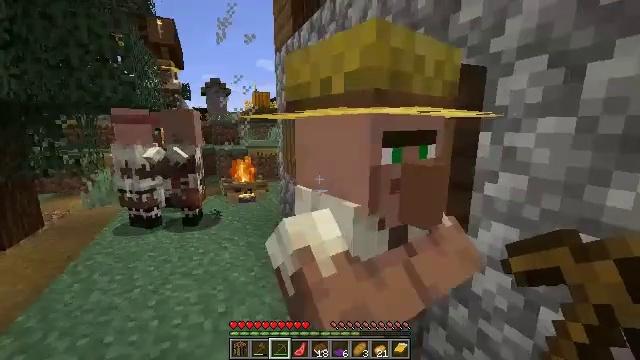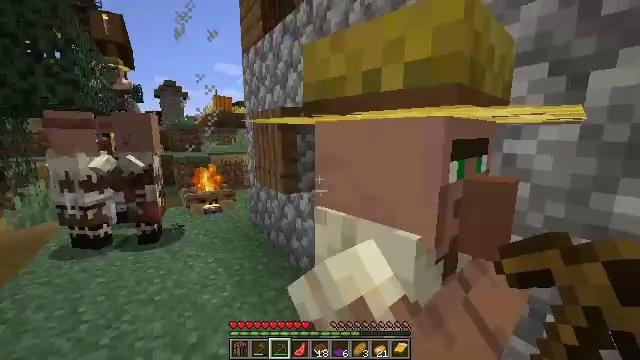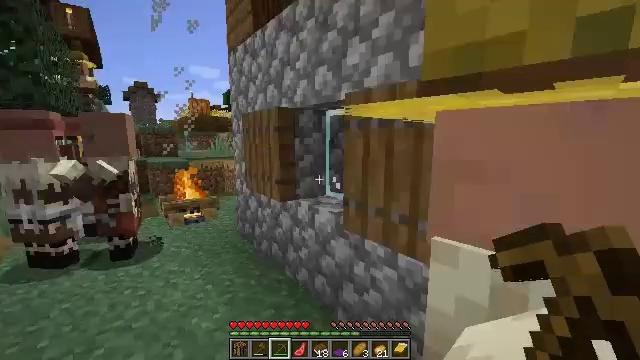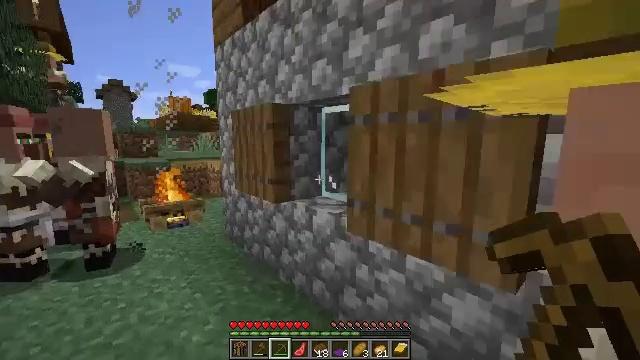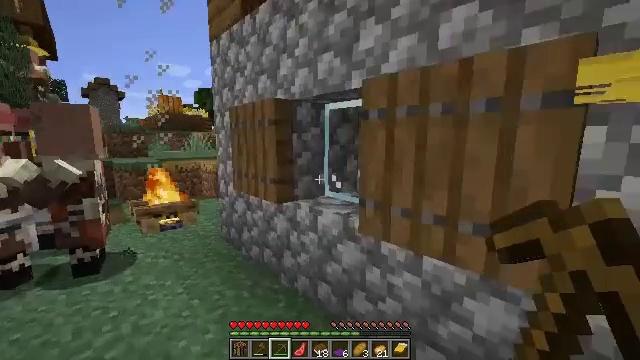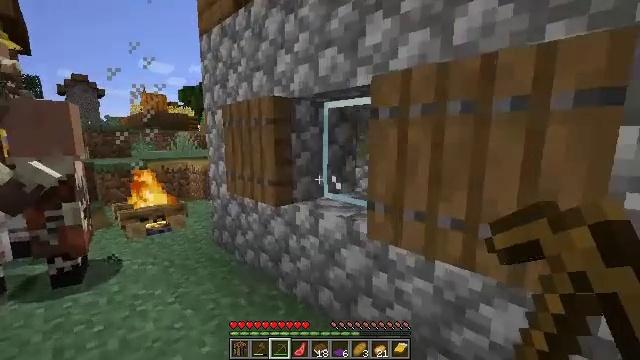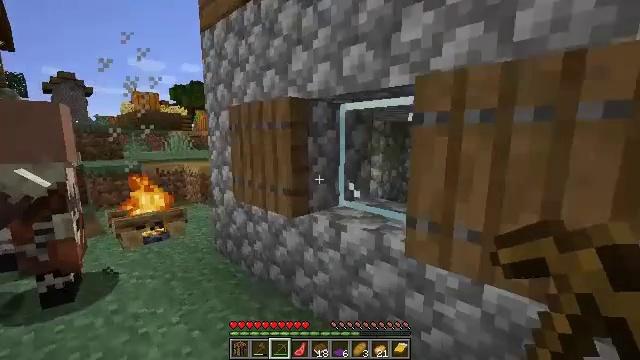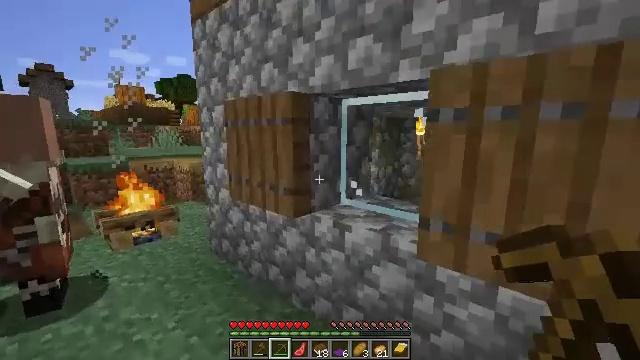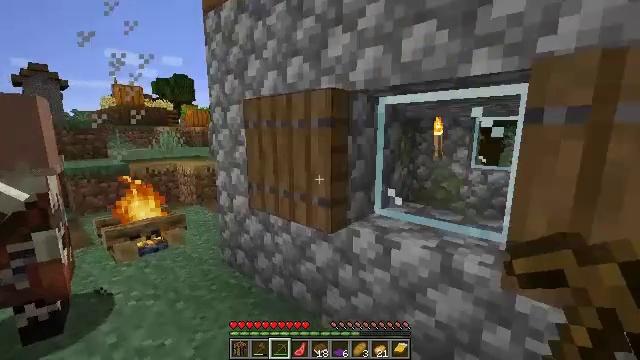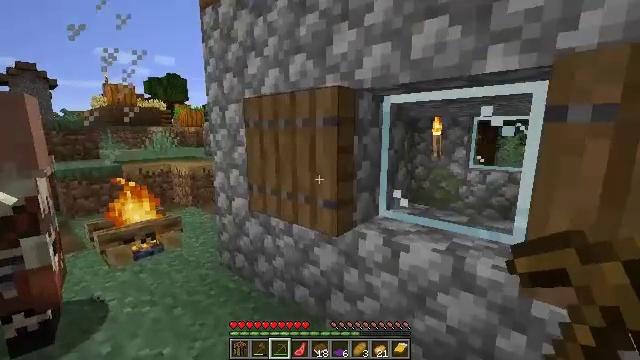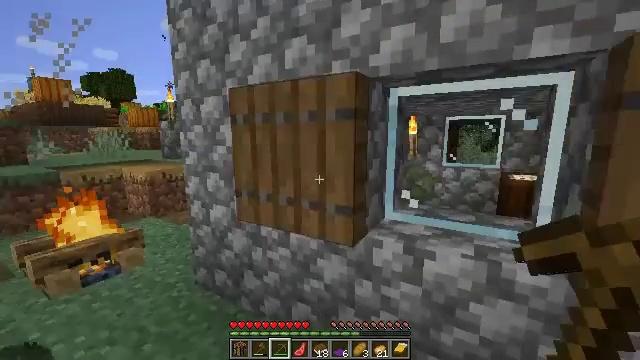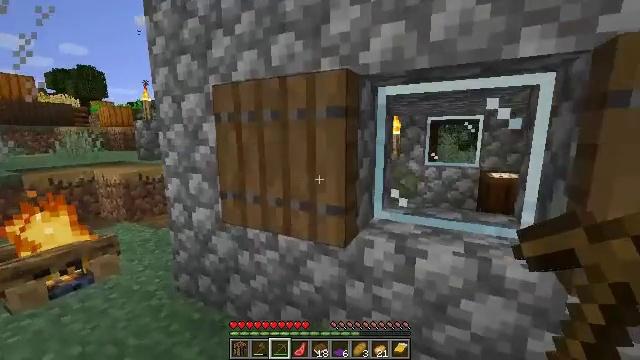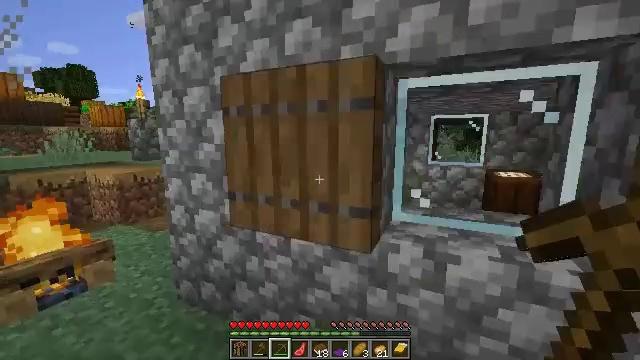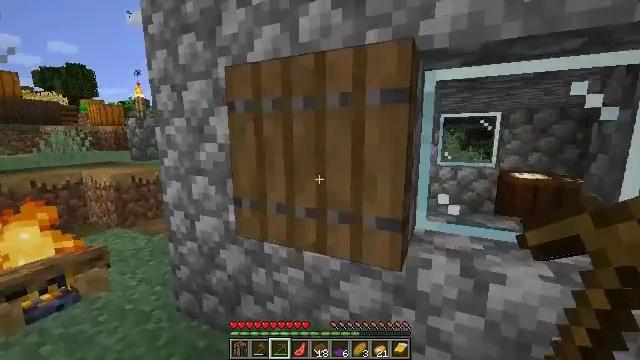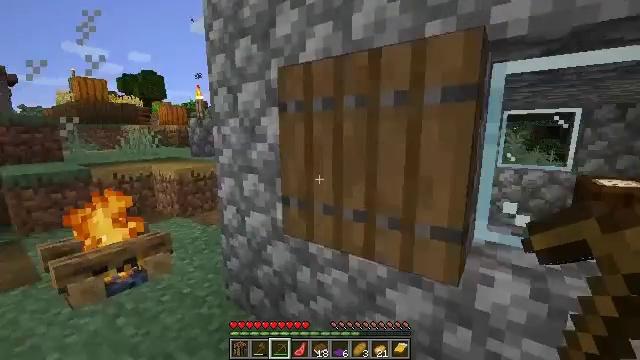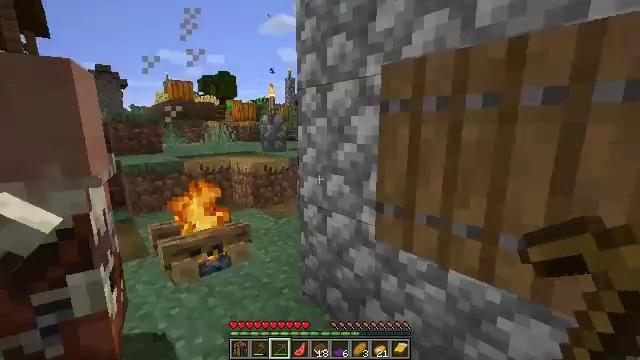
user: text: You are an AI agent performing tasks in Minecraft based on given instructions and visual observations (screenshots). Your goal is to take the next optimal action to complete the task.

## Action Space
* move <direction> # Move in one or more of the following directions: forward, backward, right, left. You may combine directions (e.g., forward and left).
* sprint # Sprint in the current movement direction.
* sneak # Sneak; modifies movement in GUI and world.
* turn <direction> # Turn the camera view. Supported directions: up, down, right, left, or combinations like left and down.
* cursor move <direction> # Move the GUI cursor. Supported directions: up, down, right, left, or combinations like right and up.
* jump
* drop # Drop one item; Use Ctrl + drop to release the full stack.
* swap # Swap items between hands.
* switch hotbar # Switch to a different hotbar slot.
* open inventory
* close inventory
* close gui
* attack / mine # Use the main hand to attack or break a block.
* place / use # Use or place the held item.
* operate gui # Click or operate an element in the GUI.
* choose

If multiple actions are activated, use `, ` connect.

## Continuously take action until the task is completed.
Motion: motion action
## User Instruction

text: Gather the purple carpet by attacking it.
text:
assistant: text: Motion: move forward and move left, turn right and up
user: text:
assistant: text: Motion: move forward and move left, turn right
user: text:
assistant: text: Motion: move forward and move left, turn right
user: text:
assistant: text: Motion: move forward and move left, turn right
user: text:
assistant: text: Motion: move forward and move left, turn right
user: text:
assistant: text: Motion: move forward and move left, turn right
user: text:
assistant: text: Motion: move forward and move left, turn right and down
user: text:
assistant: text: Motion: move forward and move left
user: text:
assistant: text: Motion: move forward and move left, turn right
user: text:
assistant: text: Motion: move forward and move left, turn right
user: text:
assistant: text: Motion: move forward and move left, turn right
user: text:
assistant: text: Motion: move forward, turn right
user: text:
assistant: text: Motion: no_op
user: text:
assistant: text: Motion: move left, turn left
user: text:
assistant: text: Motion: move left, turn left
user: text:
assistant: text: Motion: move forward and move left, turn left and down
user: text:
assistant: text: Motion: move forward and move left, turn left and down
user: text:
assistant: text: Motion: move forward and move left
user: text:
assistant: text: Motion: move forward
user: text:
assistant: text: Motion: move forward
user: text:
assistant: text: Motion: move forward
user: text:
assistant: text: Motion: move forward
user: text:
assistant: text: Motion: move forward, turn left
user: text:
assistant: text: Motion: move forward and move left, turn left and down
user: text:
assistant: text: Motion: move forward and move left, turn left and down
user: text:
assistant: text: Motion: move forward and move left
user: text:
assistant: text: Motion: move forward and move left
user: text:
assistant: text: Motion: move forward and move left
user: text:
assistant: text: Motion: move forward and move left, turn right
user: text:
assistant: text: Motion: move forward and move left, turn right